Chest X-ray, PA view. Patient: 57 years old, sex M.
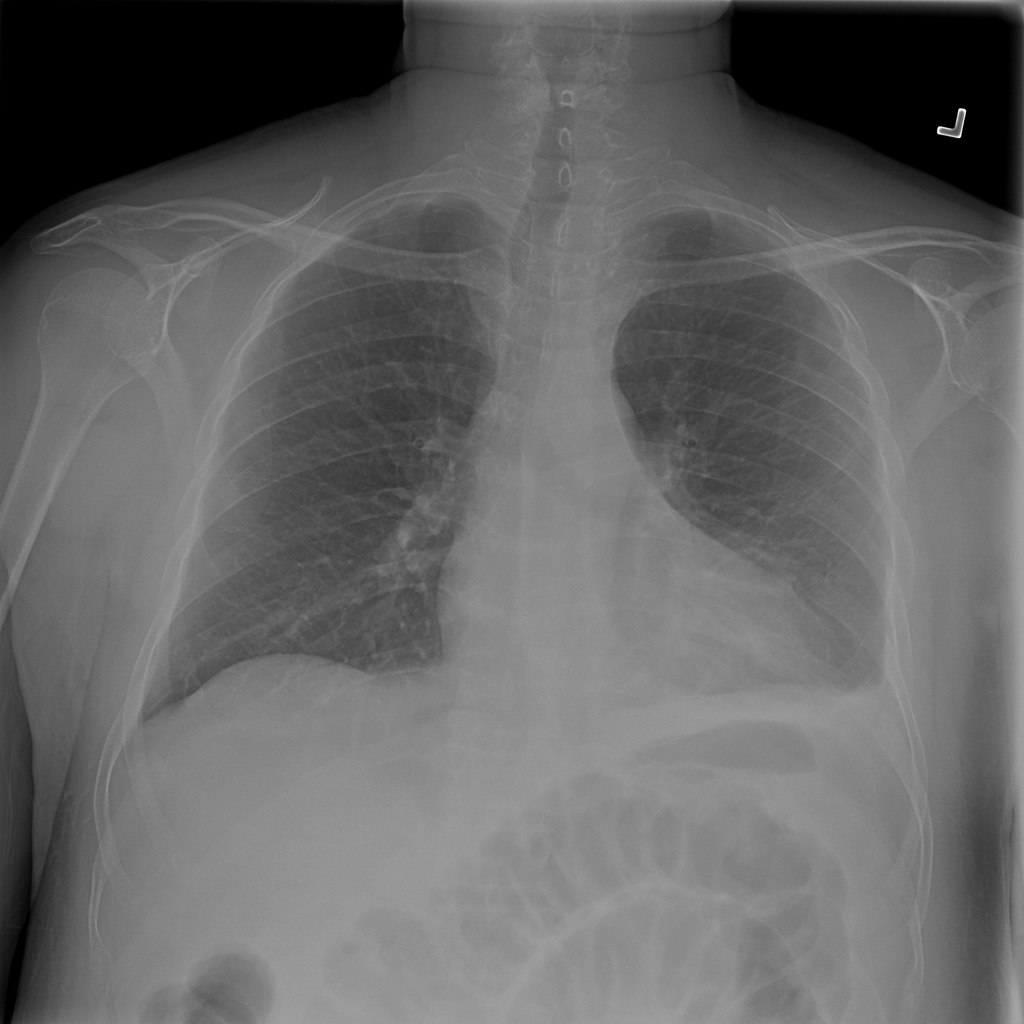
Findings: Atelectasis, Effusion, Infiltration